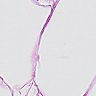
Metastatic tissue present: no